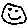
Label: smiley face